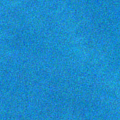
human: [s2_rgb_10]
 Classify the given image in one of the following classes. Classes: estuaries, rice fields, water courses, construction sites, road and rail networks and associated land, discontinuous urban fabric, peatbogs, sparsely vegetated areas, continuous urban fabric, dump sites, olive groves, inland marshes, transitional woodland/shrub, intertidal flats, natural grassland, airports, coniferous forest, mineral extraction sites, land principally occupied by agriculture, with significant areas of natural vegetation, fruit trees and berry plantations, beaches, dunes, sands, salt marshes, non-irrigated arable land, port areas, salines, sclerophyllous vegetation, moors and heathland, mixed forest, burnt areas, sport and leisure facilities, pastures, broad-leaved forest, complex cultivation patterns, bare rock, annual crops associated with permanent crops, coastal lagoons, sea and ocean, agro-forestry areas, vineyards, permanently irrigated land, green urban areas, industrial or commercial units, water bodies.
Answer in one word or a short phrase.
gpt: sea and ocean